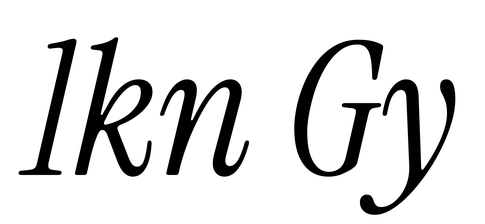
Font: InstrumentSerif-Italic